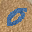
Label: 0